Interaction volume radius: 10 \u00c5
Interaction volume height: 10 \u00c5
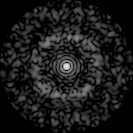
Disorder parameter: 0.7975